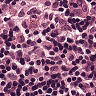
Metastatic tissue present: no